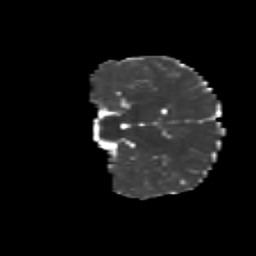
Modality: MD
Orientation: coronal
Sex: male
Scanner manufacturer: siemens
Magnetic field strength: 3 T
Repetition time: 5 s
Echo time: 0.071 s